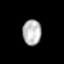
Tissue: prostate
Cell type: T cells
Senescence score: 0.3464
Nuclear area (px): 464
Mean DAPI intensity: 184.03